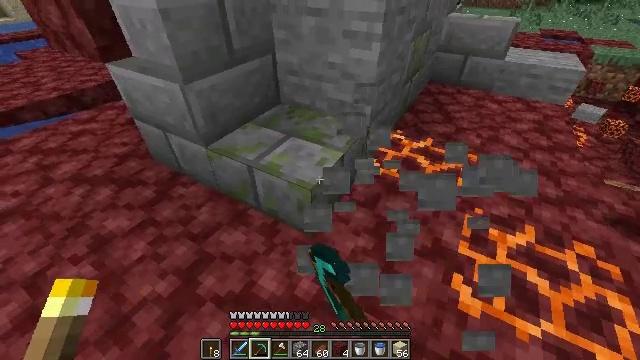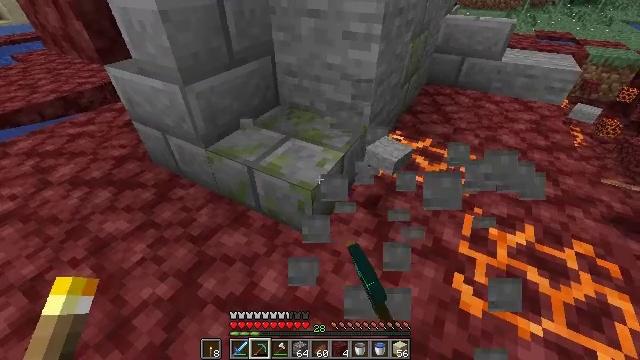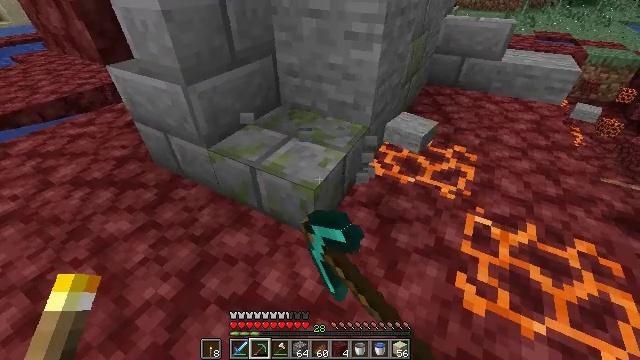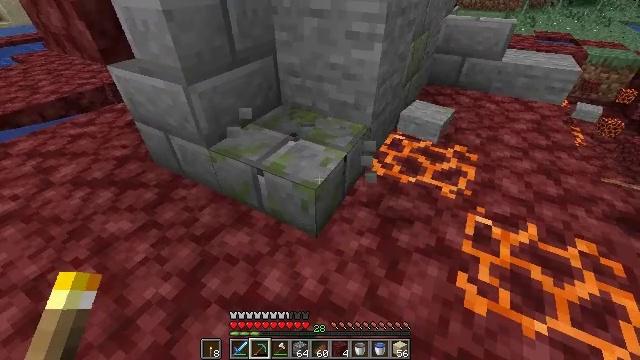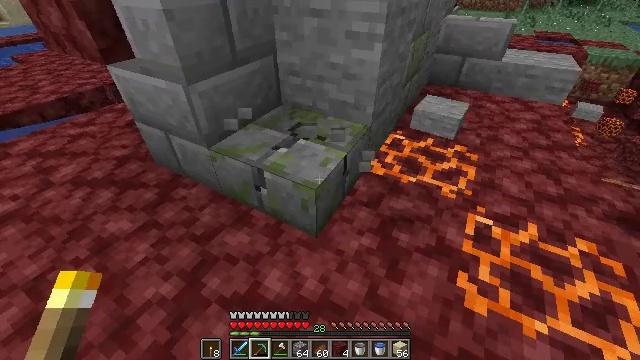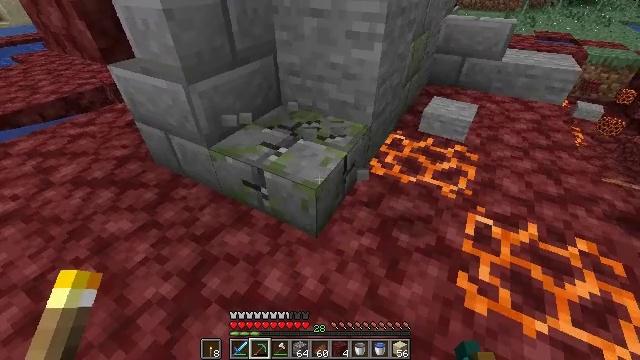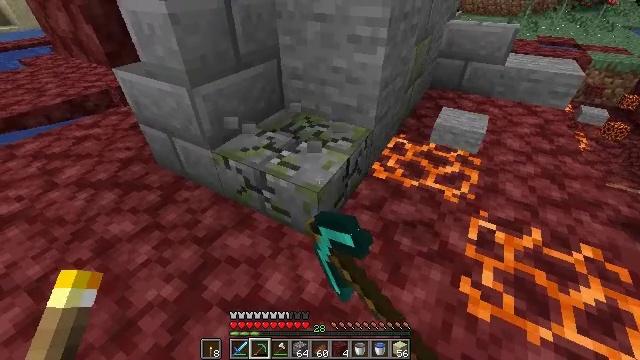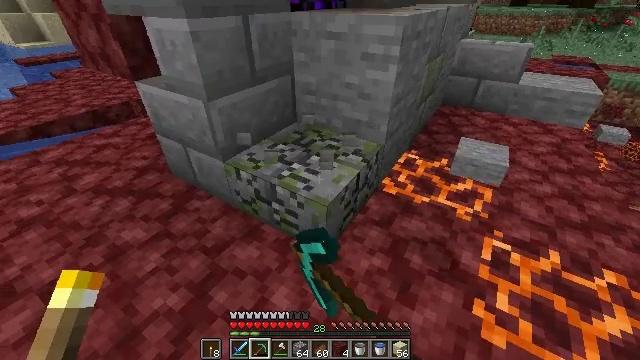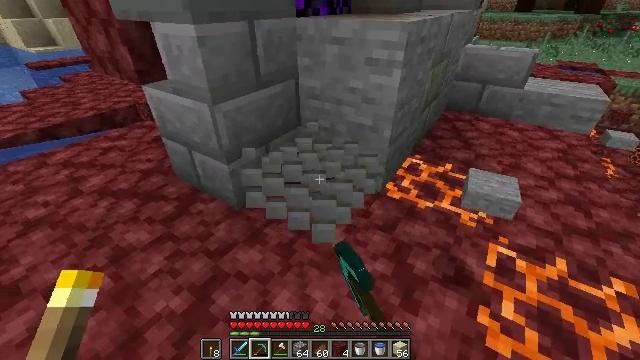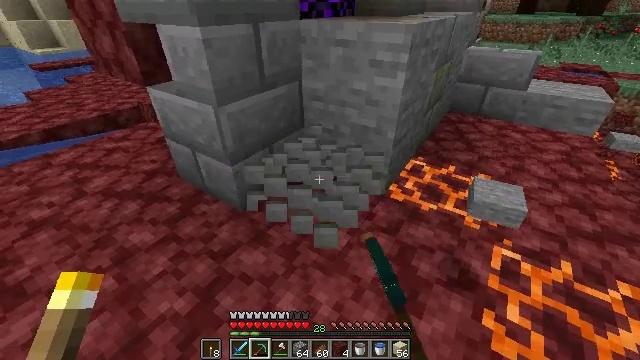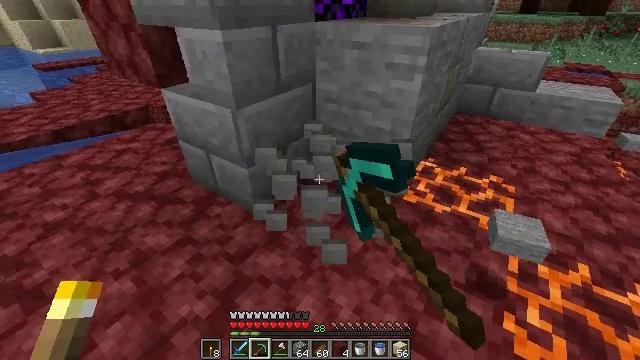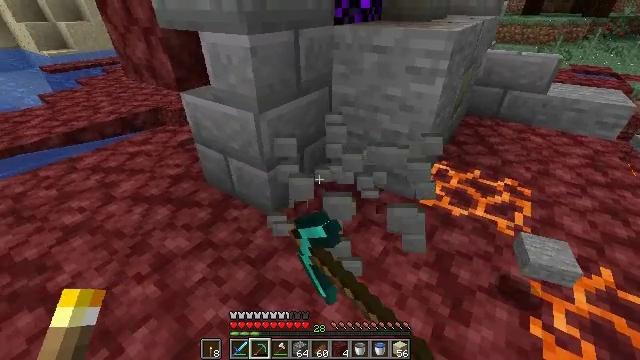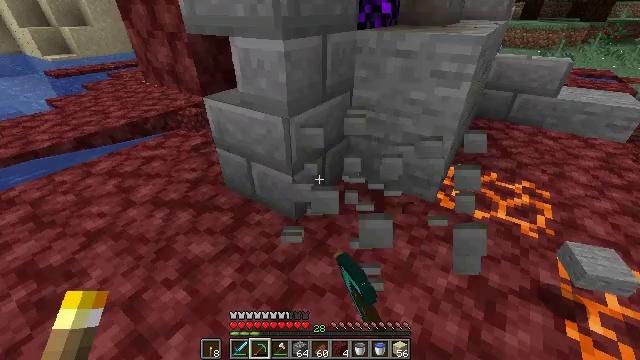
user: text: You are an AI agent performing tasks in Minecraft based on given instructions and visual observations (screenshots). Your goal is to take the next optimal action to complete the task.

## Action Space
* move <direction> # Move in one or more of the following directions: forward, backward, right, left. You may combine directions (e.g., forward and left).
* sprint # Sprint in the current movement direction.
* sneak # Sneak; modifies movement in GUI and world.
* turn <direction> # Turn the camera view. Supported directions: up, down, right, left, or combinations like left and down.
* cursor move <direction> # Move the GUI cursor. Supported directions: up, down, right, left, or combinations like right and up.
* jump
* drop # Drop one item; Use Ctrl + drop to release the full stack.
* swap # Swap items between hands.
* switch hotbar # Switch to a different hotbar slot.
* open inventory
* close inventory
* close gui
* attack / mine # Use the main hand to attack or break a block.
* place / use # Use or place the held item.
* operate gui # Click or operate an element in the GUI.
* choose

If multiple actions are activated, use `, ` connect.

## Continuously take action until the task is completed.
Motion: motion action
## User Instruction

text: Mine the mossy stone brick slab for materials.
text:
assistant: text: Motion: attack / mine
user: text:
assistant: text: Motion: attack / mine
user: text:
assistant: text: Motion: attack / mine
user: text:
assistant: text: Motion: attack / mine
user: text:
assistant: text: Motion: attack / mine
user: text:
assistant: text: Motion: attack / mine
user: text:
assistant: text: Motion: turn left and up, attack / mine
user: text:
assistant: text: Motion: attack / mine
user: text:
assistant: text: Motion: move left, attack / mine
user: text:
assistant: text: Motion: move left, attack / mine
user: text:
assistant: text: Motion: move left, attack / mine
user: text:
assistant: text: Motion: attack / mine
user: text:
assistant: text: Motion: attack / mine